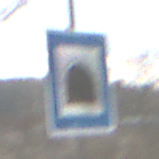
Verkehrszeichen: Tunnel
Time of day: MorningAfternoon
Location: Outdoor (Nature)
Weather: PartlyCloudy
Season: Autumn
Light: Natural